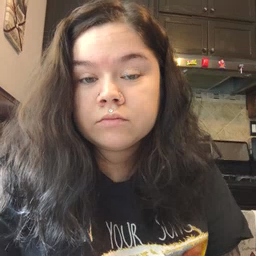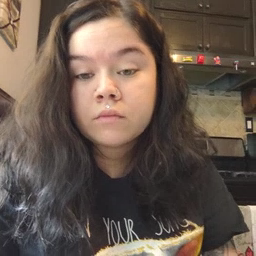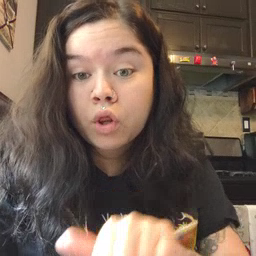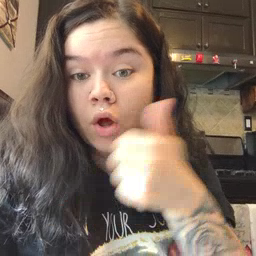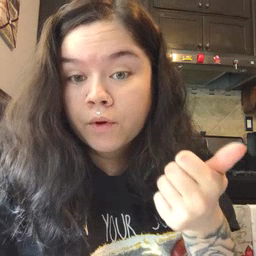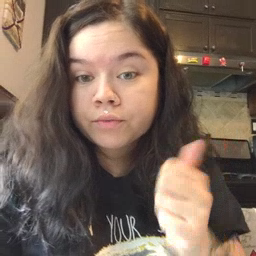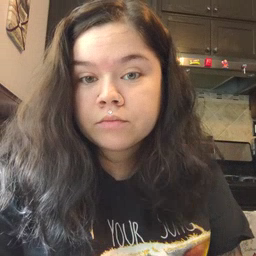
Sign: another